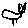
Label: cat